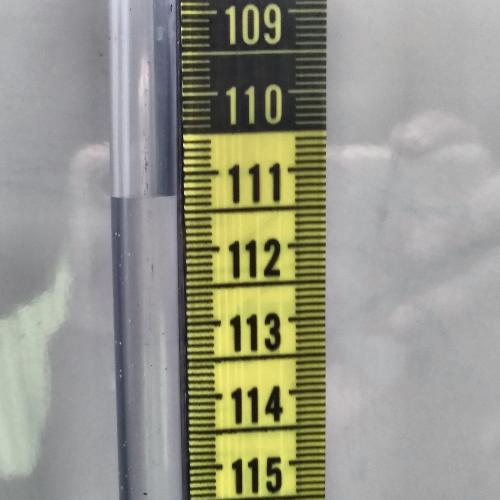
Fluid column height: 111.3 cm